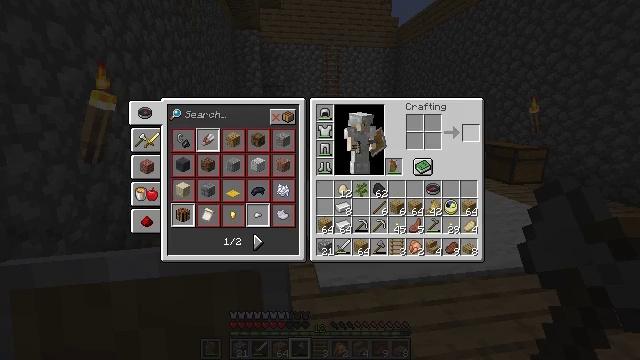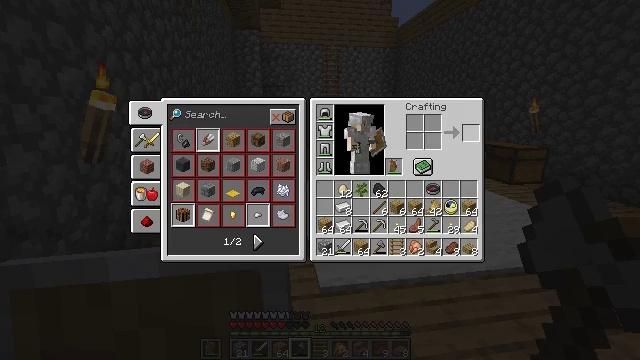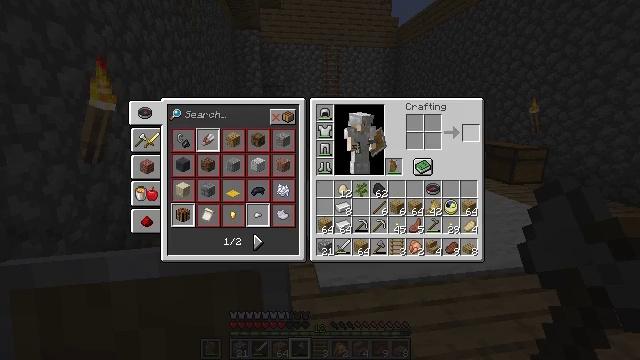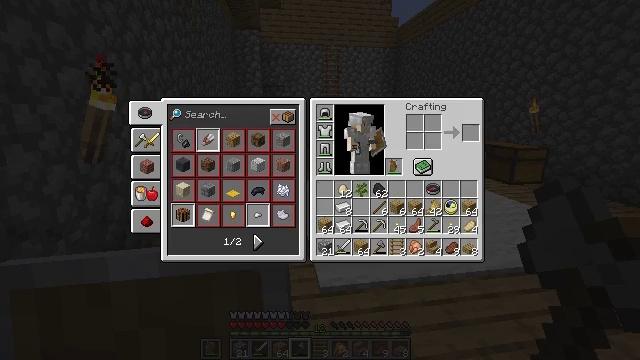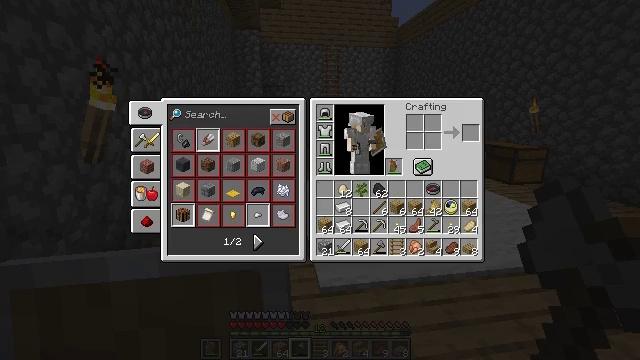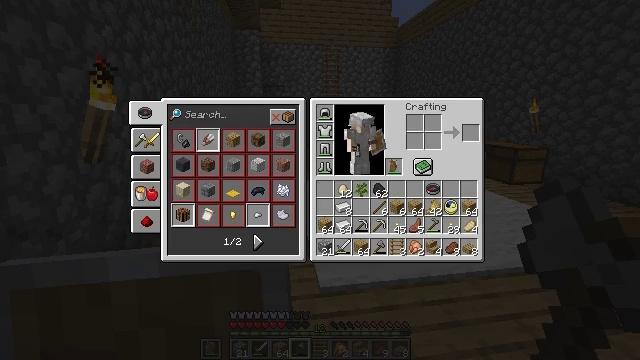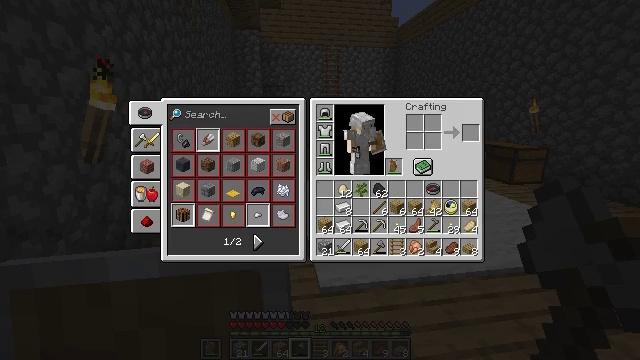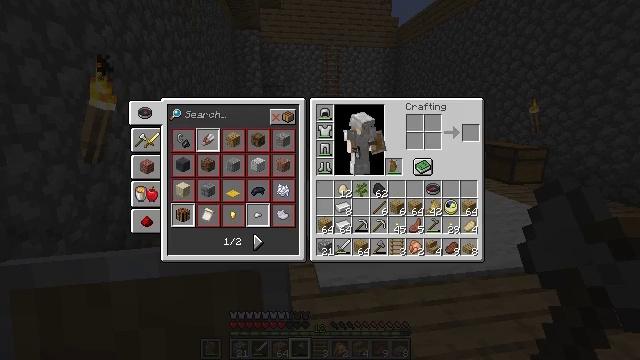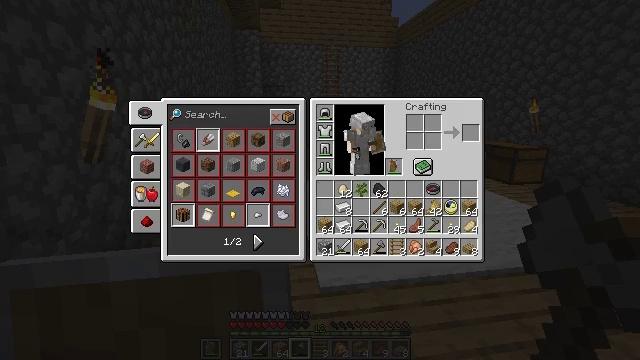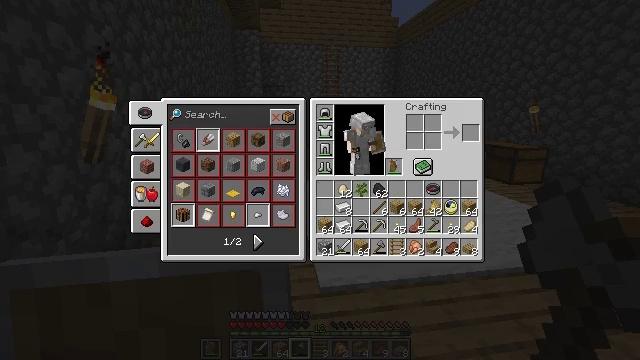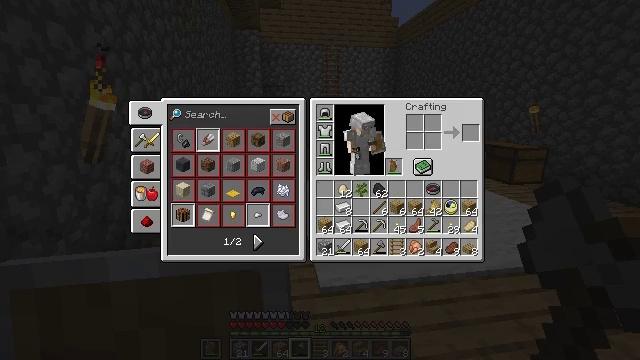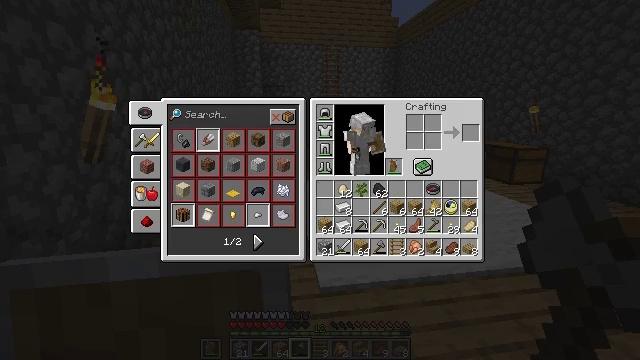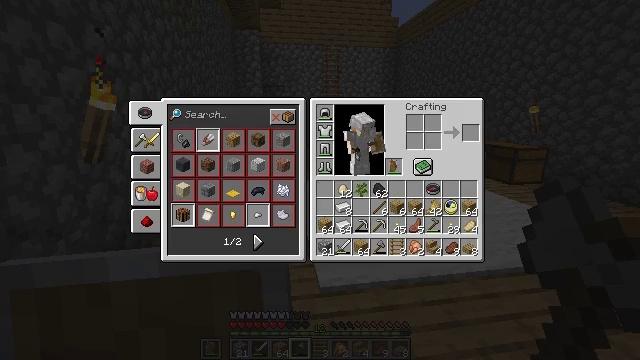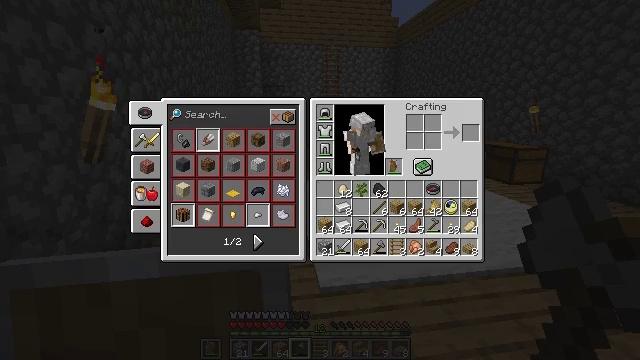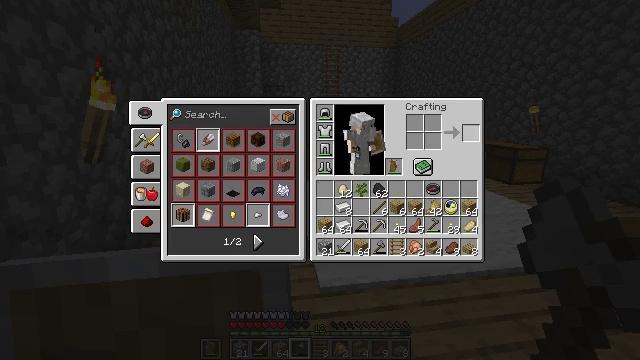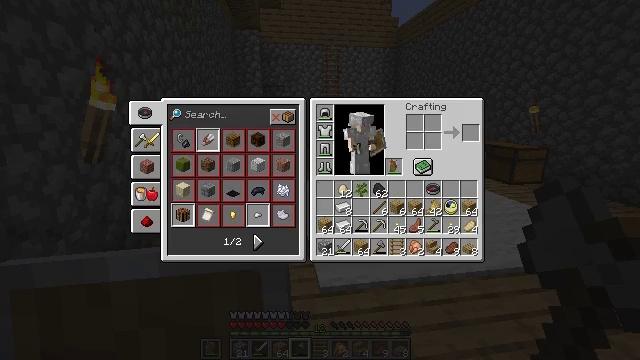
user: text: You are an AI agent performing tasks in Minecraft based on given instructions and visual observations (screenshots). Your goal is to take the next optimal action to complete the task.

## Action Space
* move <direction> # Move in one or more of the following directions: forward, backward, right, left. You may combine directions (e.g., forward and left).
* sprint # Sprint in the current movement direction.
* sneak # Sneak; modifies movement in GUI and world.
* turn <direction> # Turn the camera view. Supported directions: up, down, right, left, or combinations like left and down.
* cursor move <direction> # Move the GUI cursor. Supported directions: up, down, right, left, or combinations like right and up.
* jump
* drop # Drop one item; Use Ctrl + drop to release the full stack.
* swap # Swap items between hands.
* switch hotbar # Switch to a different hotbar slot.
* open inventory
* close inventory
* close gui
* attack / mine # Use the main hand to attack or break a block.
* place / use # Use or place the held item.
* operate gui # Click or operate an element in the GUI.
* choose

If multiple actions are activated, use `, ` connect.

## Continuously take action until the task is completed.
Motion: motion action
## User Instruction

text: Craft multiple oak slabs with planks.
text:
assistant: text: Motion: sneak, open gui
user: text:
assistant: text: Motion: sneak
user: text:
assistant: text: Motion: no_op
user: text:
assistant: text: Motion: cursor move down
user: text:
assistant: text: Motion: cursor move down
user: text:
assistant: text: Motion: no_op
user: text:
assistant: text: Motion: no_op
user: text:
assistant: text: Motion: no_op
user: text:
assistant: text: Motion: no_op
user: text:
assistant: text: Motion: no_op
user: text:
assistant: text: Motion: no_op
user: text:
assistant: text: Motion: no_op
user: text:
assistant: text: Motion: cursor move up
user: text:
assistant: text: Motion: cursor move right and up
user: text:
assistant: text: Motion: cursor move right and up
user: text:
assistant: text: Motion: cursor move right and up
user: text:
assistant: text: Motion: turn up, close gui
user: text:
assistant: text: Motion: turn left and up
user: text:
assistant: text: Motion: turn up
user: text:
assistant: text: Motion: no_op
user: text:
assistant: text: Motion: no_op
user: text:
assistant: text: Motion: turn left
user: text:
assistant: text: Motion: move forward
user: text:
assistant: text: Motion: move forward
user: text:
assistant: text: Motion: move forward
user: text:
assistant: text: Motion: move forward, turn right and up
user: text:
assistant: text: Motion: move forward and move right, turn right and up
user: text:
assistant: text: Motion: move forward and move right, turn up
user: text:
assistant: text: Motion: move forward and move right, turn up
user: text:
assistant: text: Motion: move right, turn up